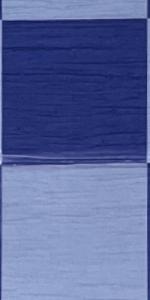
Label: Empty